Aerial crown-view tile of a tropical tree (Barro Colorado Island, Panama), acquired 20250414:
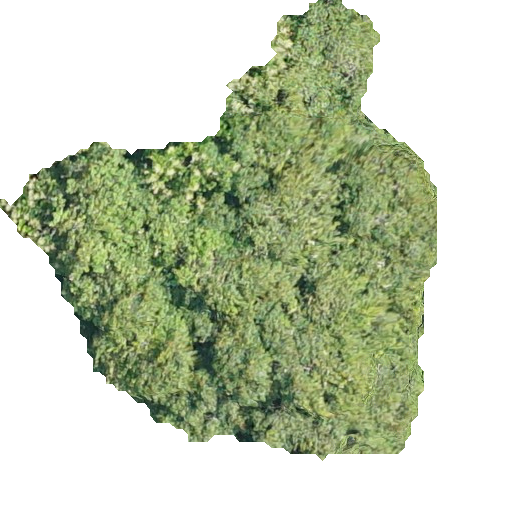
Species: Chrysophyllum cainito
GBIF accepted scientific name: Chrysophyllum cainito
Crown area: 178.932 m²